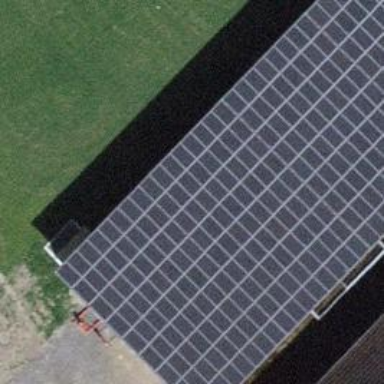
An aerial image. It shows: Solar power generator using photovoltaic panels.